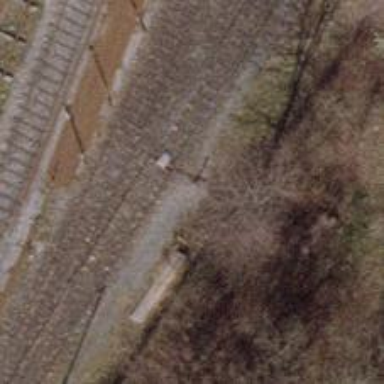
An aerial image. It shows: Railway switch.